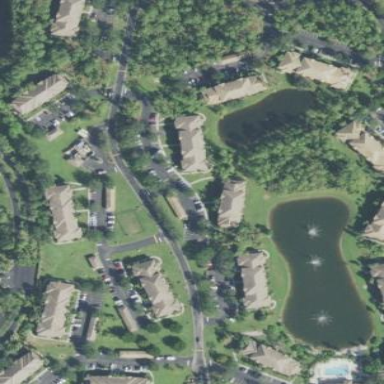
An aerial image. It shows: Residential neighbourhood.